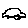
Label: car